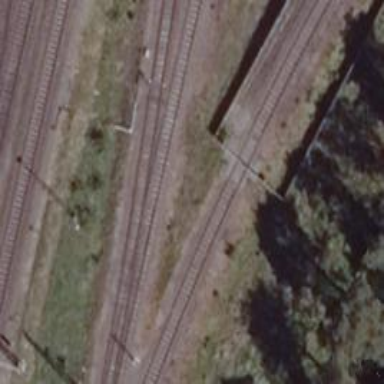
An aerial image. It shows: Railway switch.